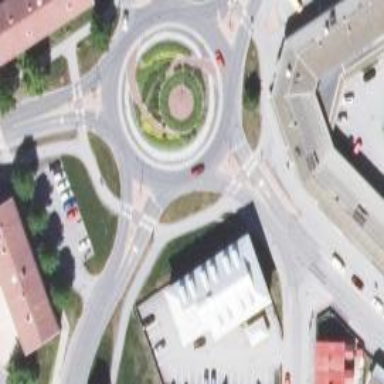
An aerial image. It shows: Tertiary road with asphalt surface leading to roundabout junction.